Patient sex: M
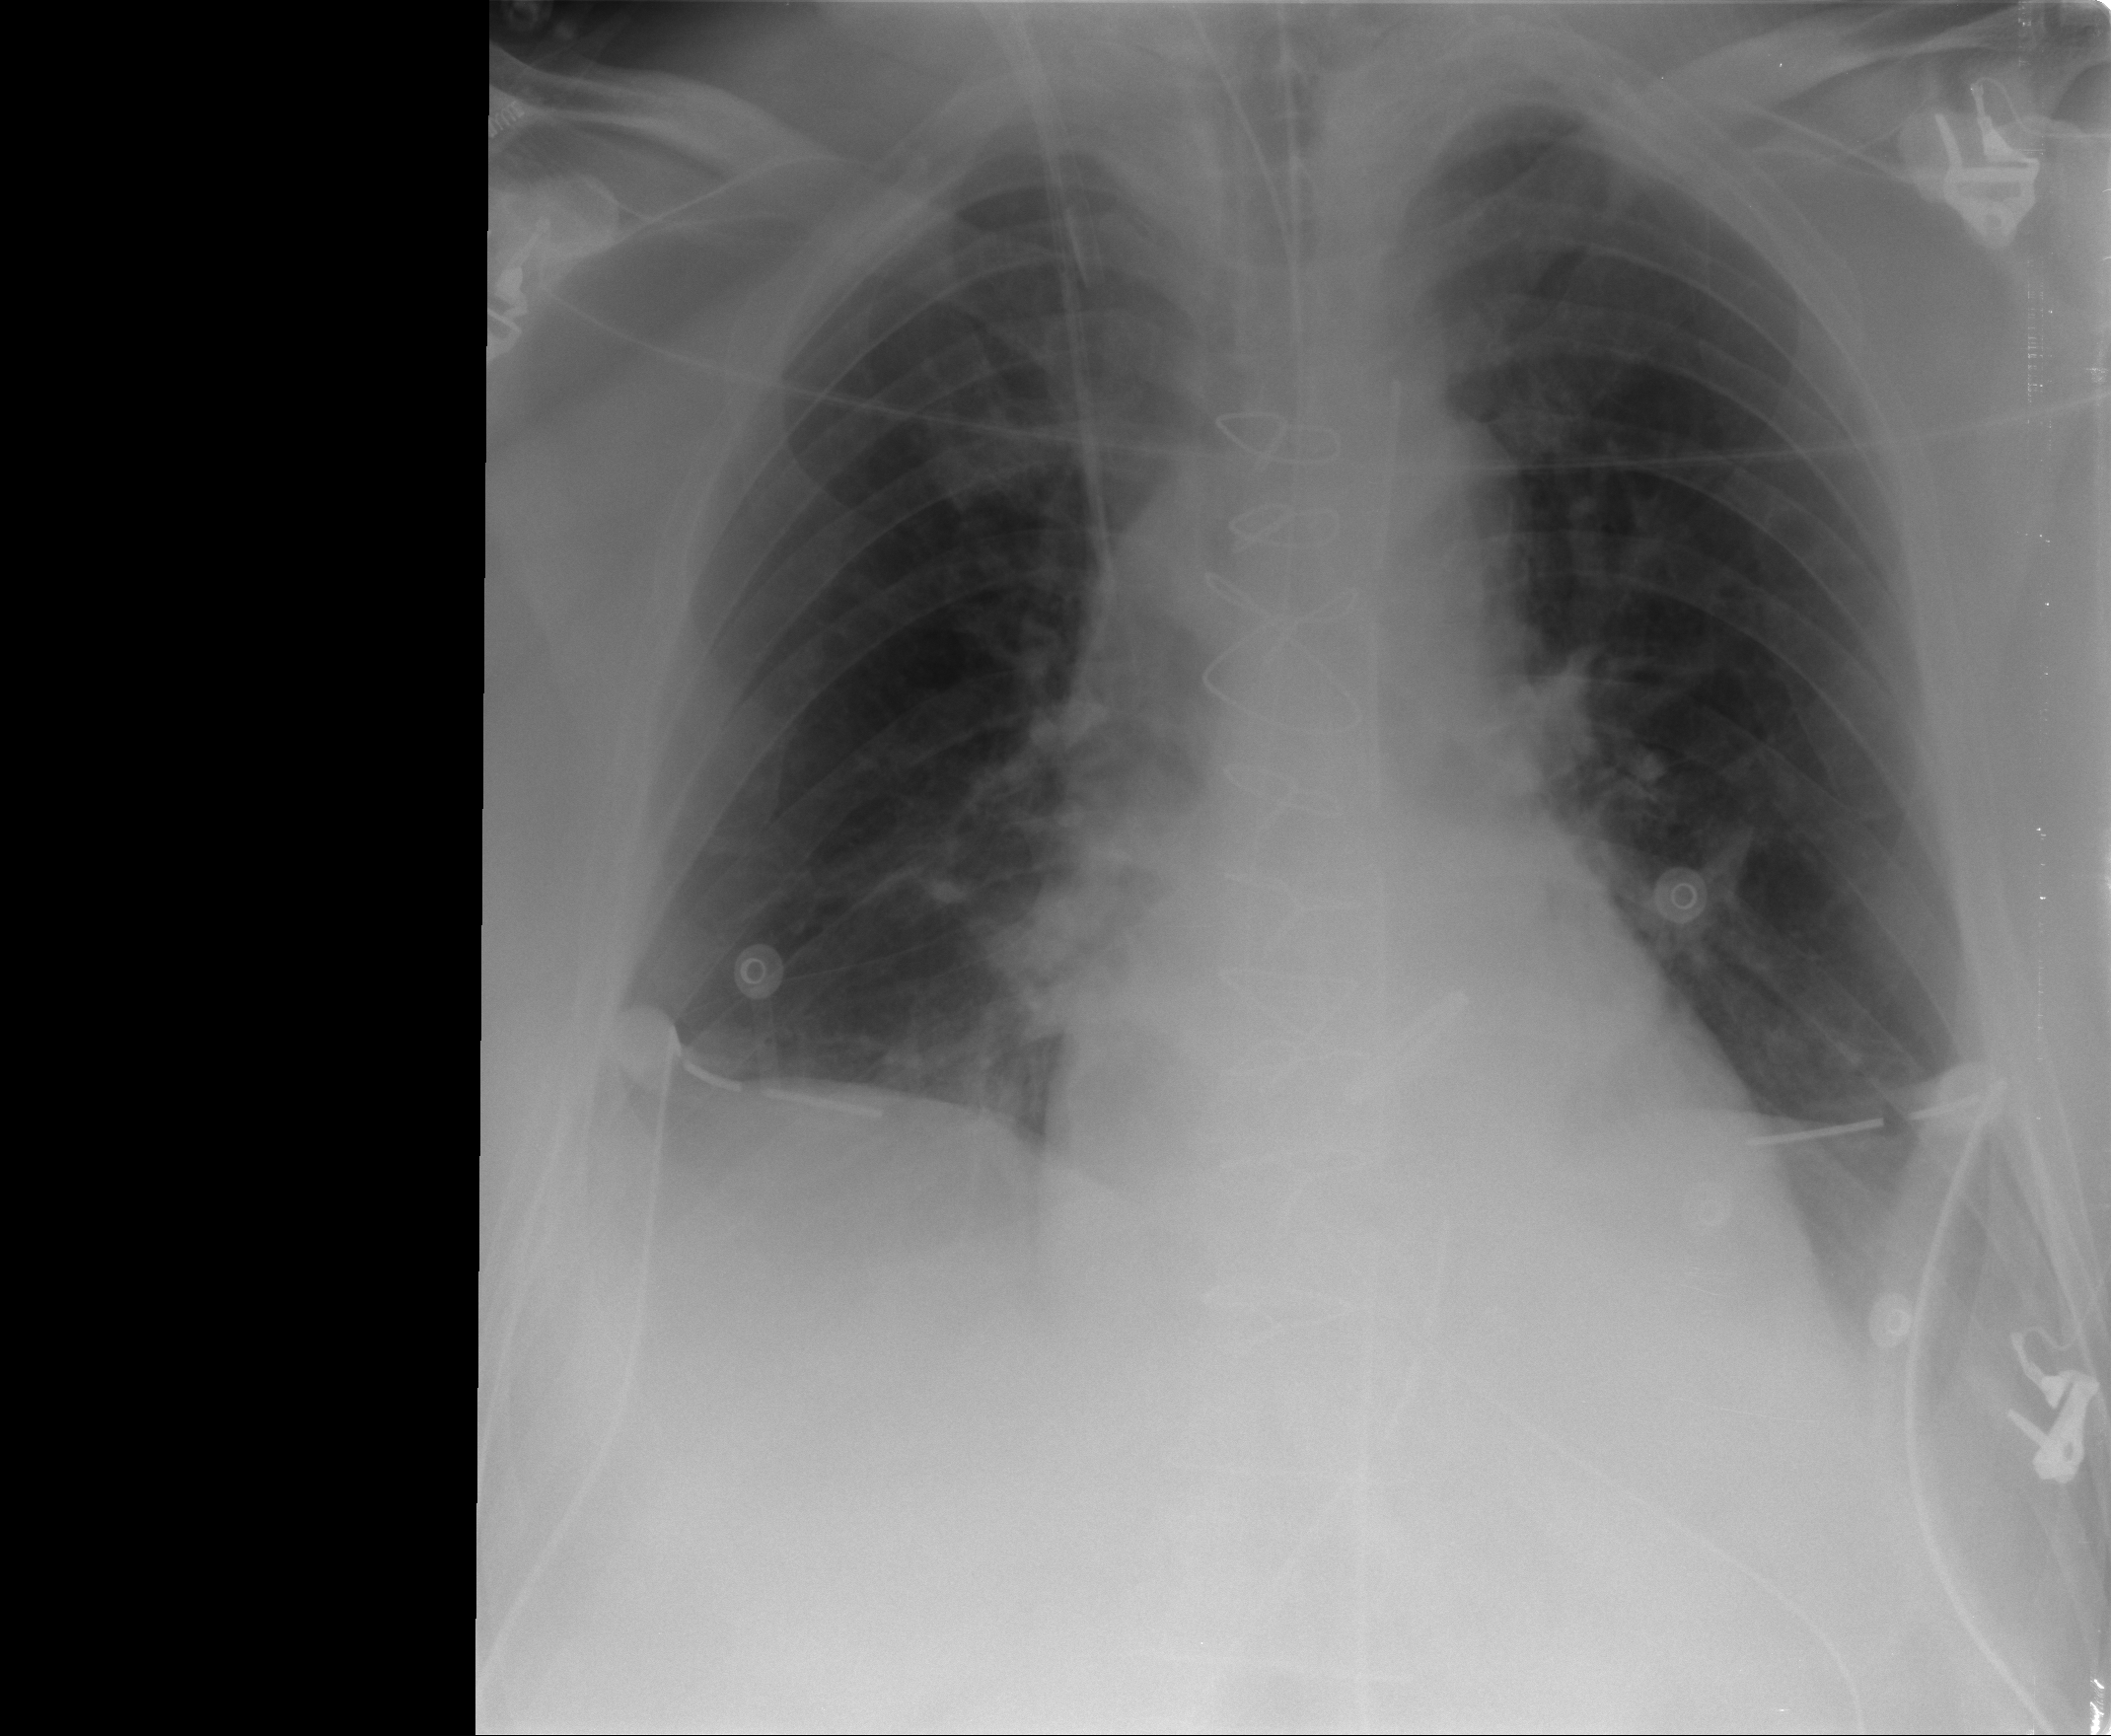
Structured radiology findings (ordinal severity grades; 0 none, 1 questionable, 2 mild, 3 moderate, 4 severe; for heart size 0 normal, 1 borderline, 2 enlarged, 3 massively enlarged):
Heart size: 0
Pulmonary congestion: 0
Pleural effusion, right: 0
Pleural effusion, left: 0
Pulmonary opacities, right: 0
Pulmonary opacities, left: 0
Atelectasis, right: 2
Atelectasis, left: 2